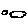
Label: cloud